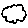
Label: cloud